Chest X-ray:
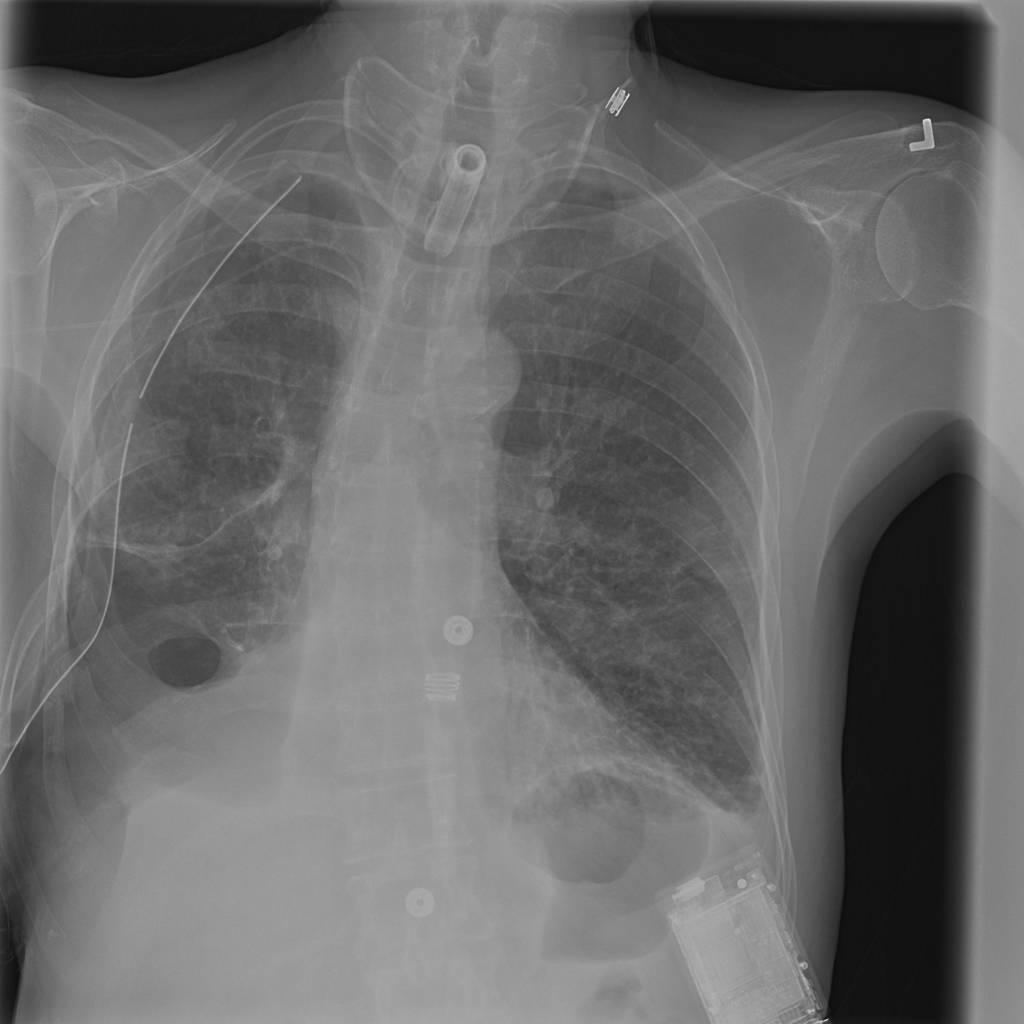
Findings: Fibrosis, Consolidation, Effusion, Fracture, Pneumothorax
No abnormal finding: no